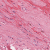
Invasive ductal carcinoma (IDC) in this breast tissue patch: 0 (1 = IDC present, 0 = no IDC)